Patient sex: M
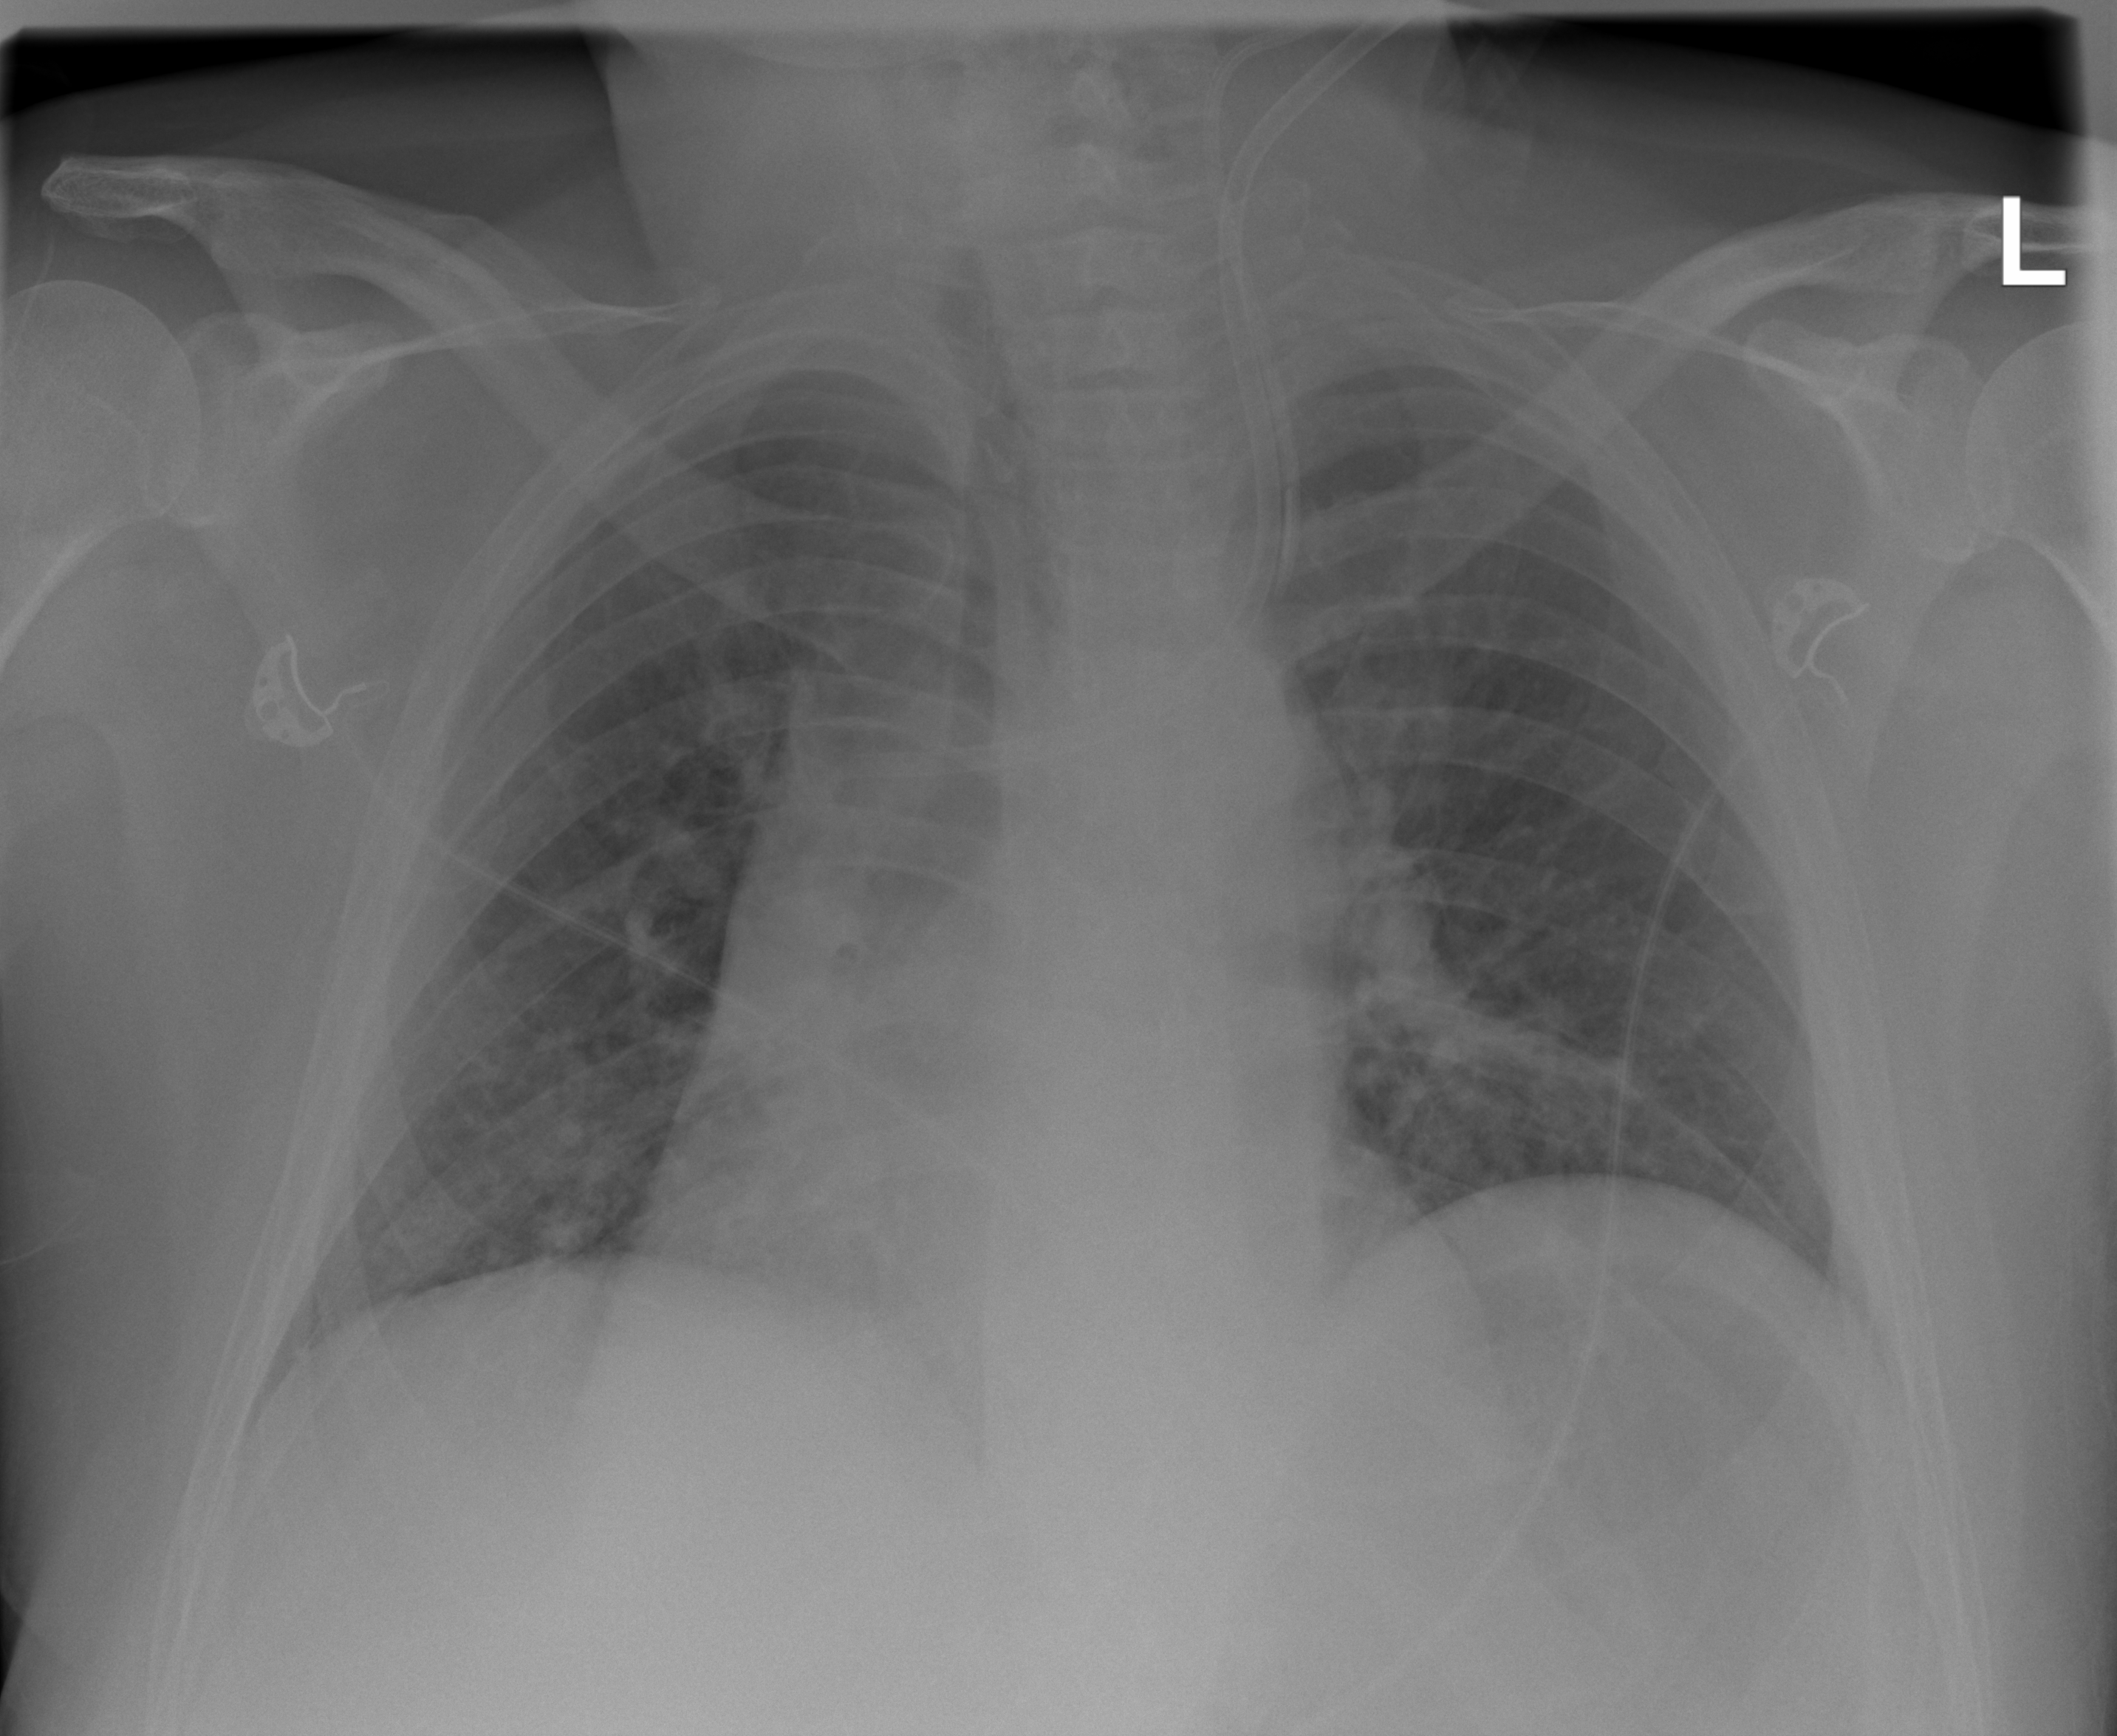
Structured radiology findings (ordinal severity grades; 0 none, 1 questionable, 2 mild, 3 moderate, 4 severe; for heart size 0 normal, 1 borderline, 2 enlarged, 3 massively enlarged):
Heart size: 2
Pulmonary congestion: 2
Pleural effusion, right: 0
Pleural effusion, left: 0
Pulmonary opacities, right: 2
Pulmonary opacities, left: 2
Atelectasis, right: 2
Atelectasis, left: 2